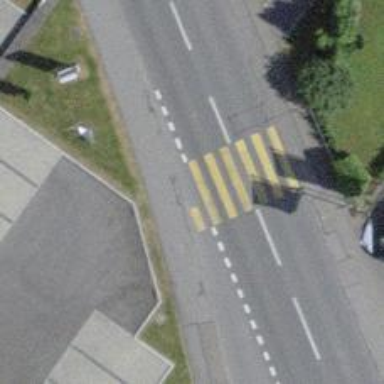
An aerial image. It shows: Kerb serving as barrier.